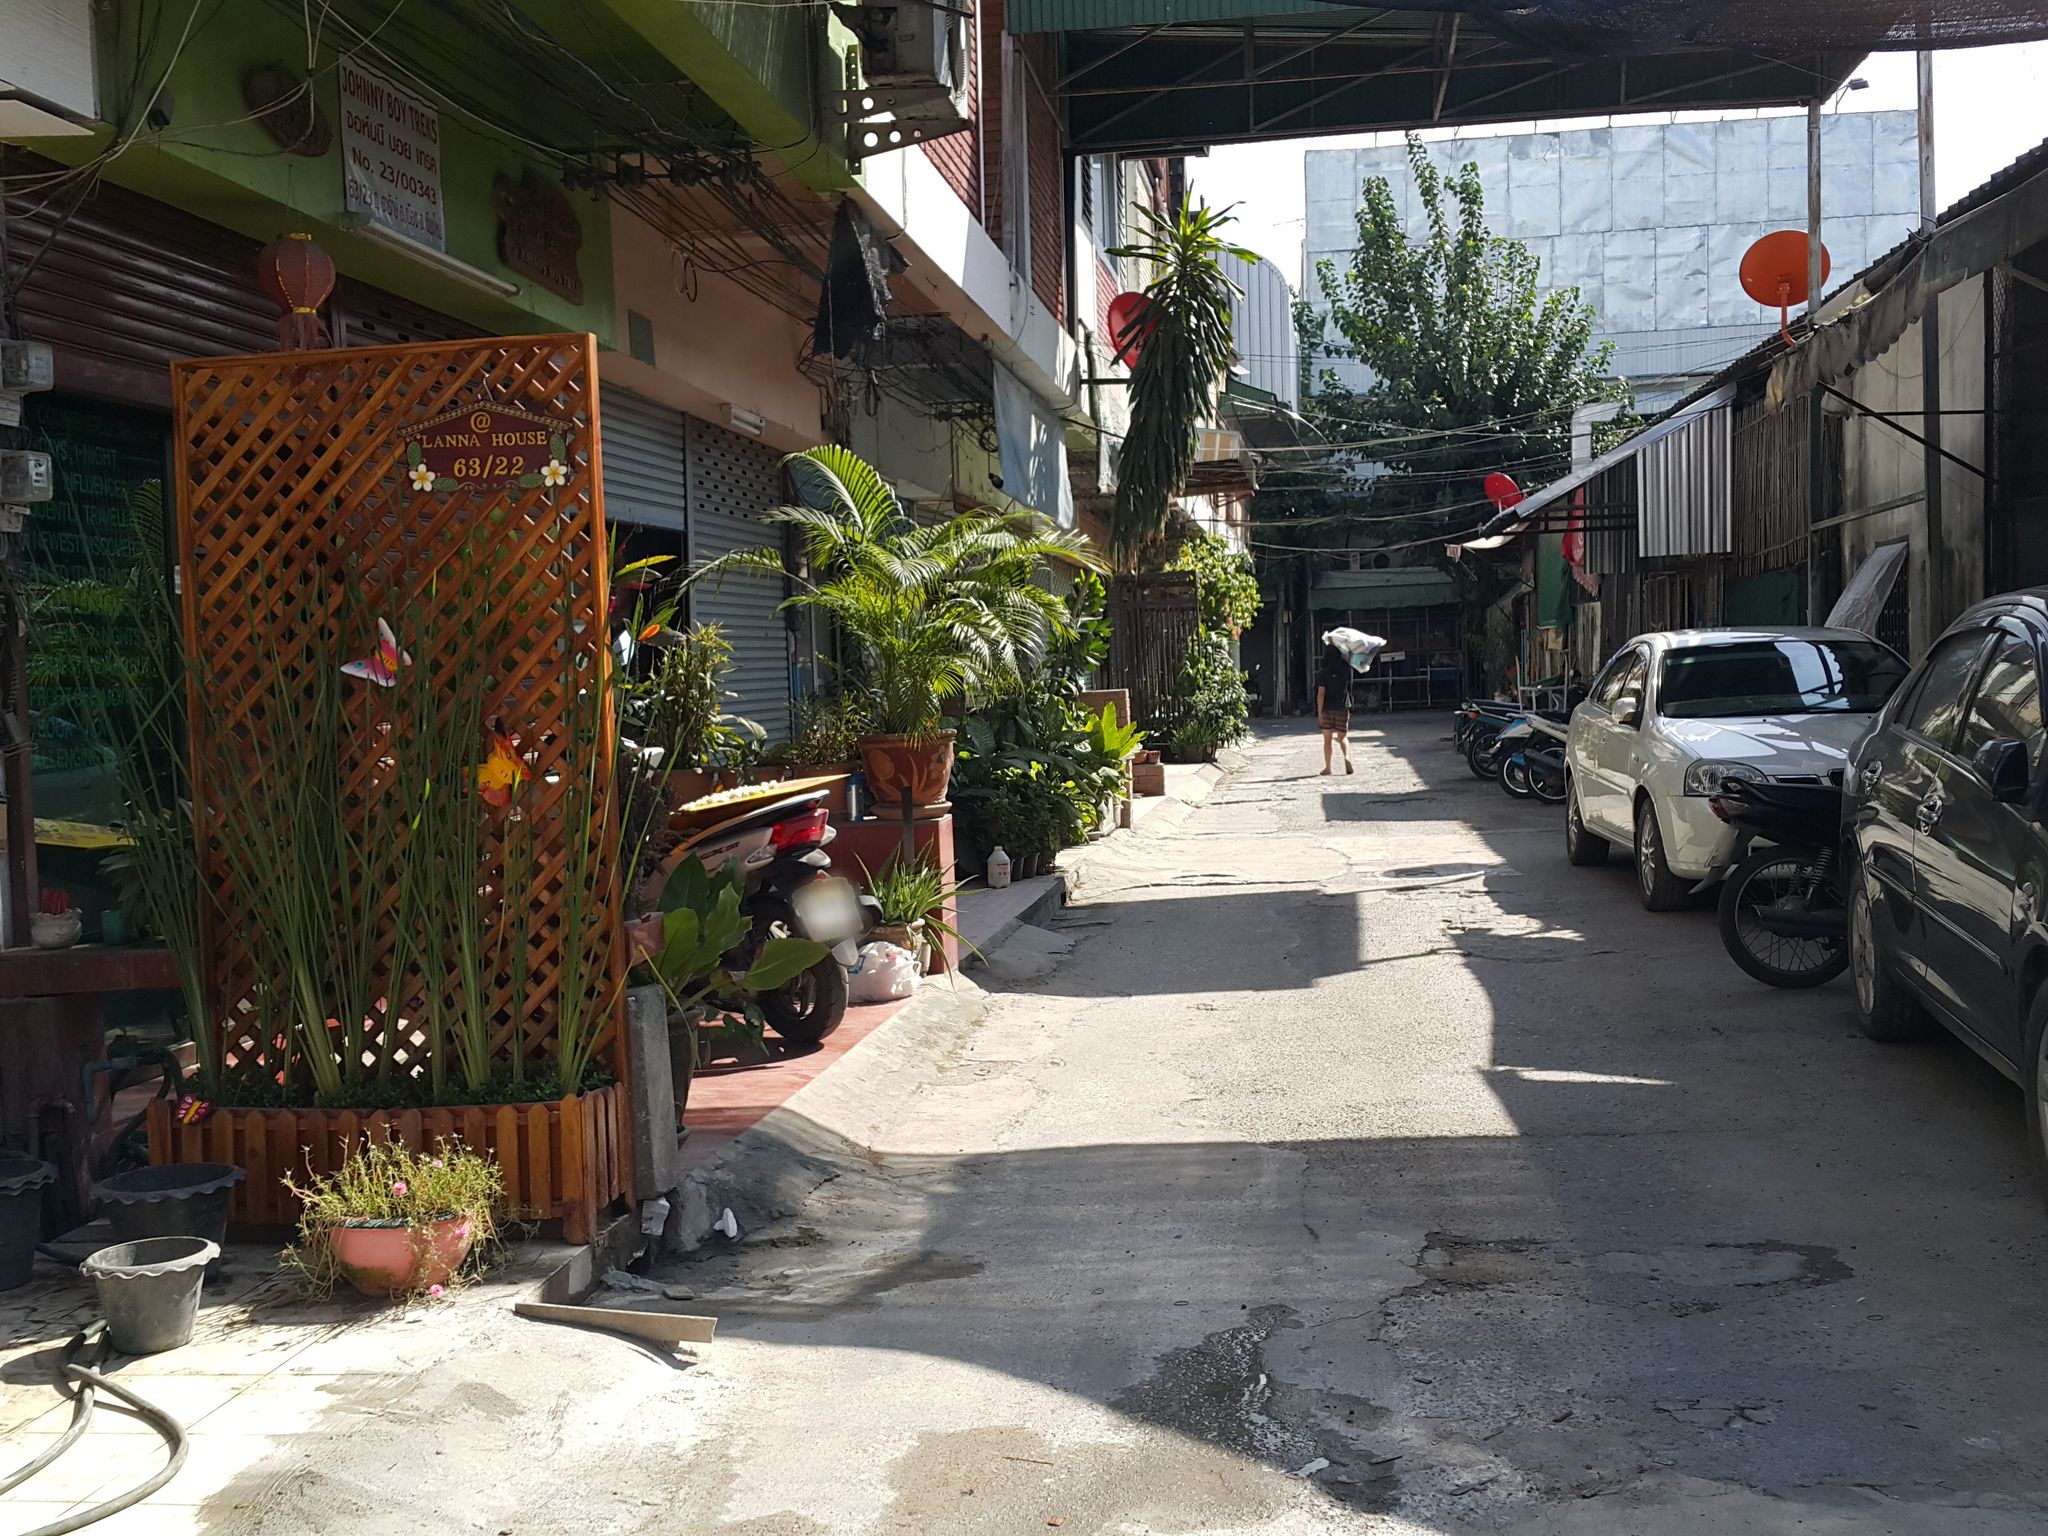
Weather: clear
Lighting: day
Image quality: good
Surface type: walking surface
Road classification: service
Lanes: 1
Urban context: semi-dense urban cluster
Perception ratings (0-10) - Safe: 3.38, Lively: 8.12, Beautiful: 4.11, Boring: 2.25, Depressing: 1.04, Wealthy: 6.32